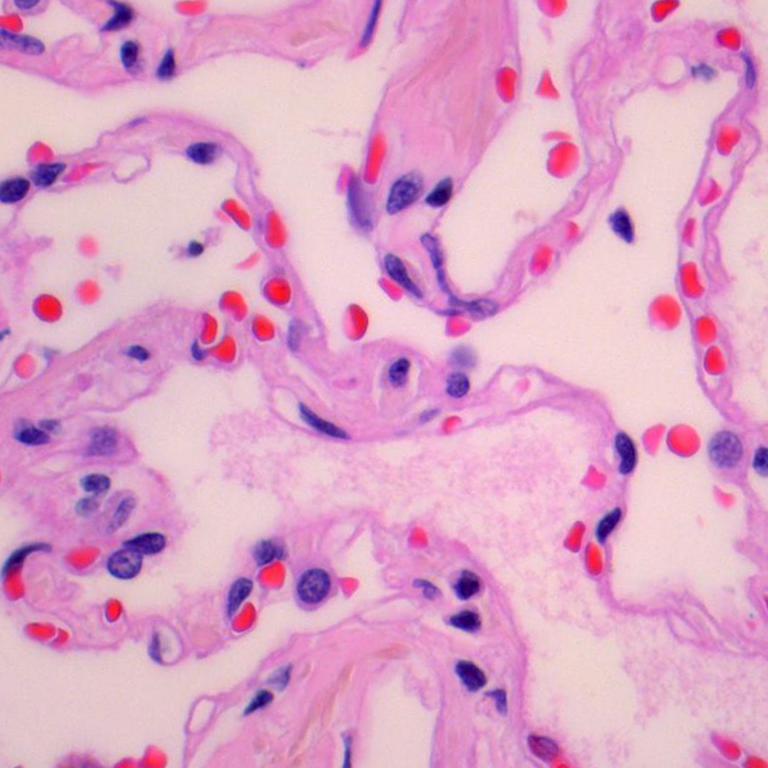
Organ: lung
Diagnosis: benign